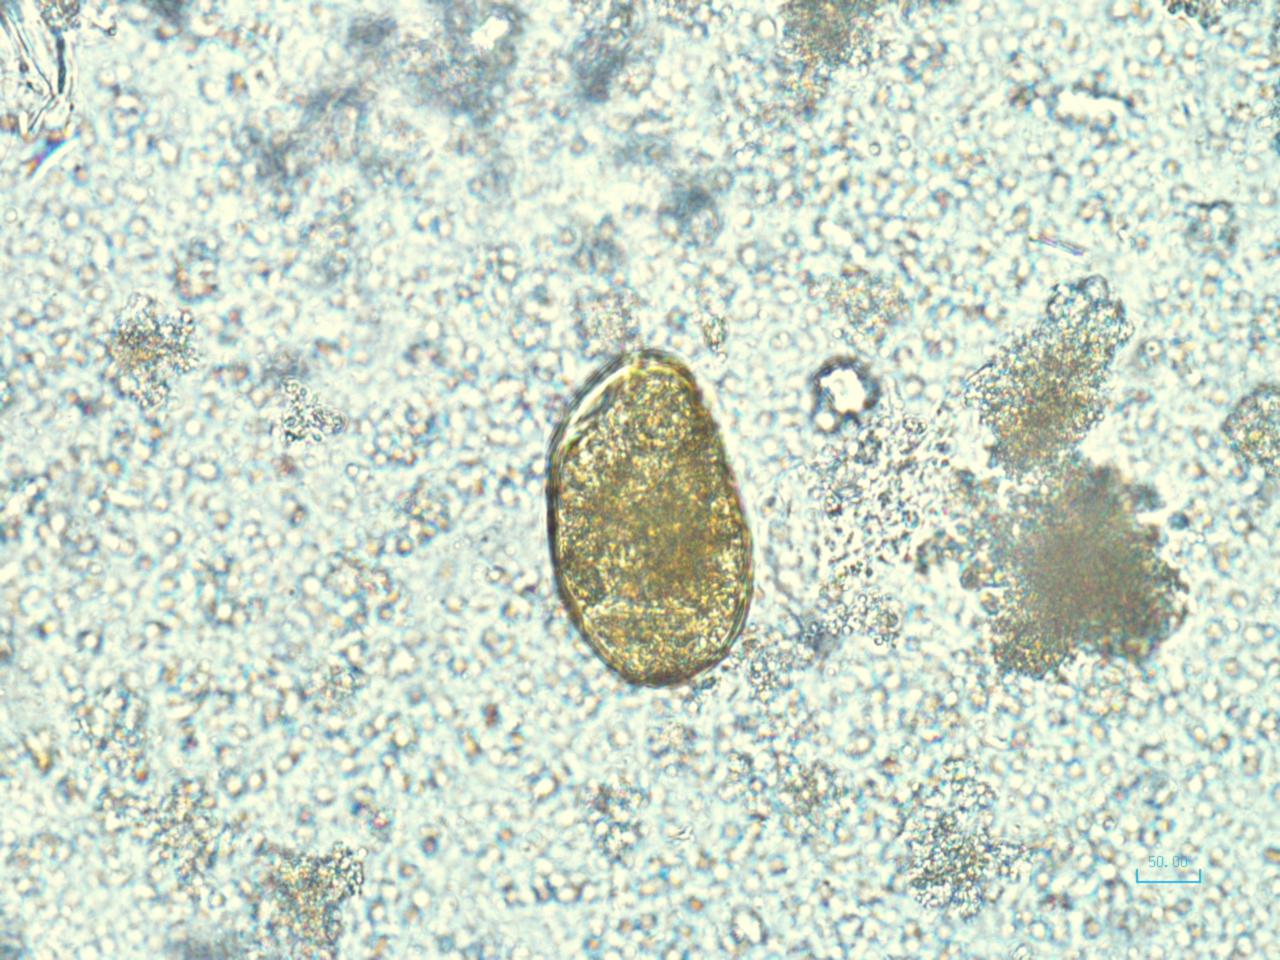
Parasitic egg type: Paragonimus spp